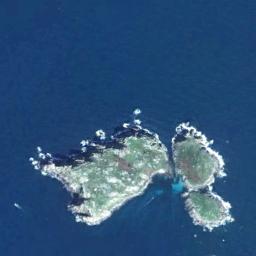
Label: island